Question: I have seen someone's XAML code that shows like below:

Basically, a vertical line is shown connecting starting and ending nodes which helps understand the hierarchy of XML based code. I know there might be some extension out there but don't know which one. Please let me know if someone know of it.
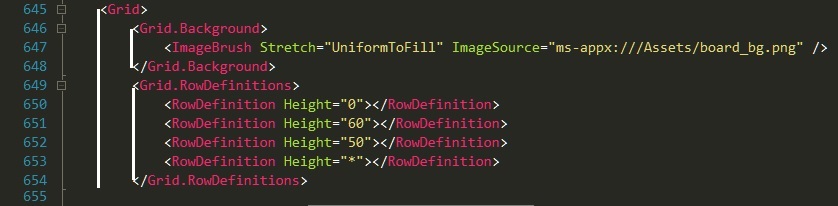
Answer: <URL> this extension does the job for me